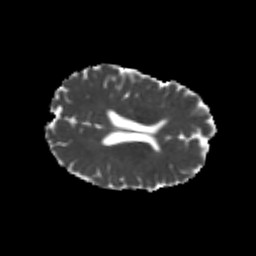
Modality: MD
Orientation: axial
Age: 24
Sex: female
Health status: healthy
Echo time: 0.074 s